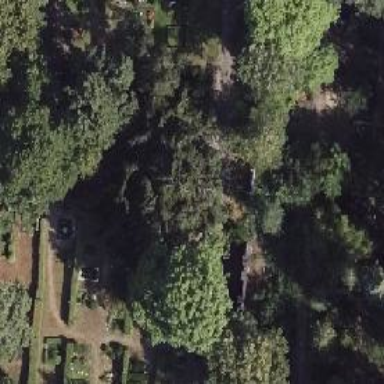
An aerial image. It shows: Historic tomb in cemetery.